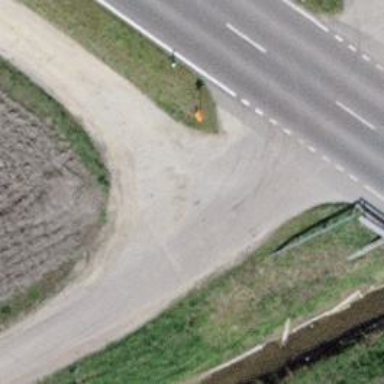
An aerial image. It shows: Unclassified road.